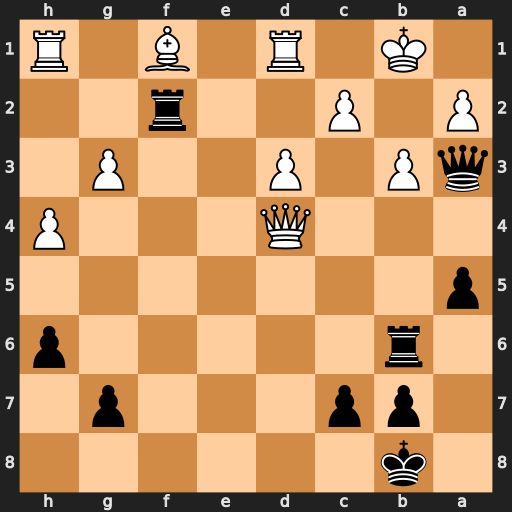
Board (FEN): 1k6/1pp3p1/1r5p/p7/3Q3P/qP1P2P1/P1P2r2/1K1R1B1R
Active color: b
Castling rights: -
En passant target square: -
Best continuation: Rxc2 Qd8+ Ka7 Kxc2 Qxa2+ Kc3 Rc6+ Kd4 Qf2+ Ke4 Re6+